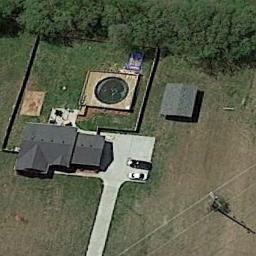
Label: residential